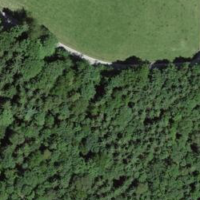
EUNIS habitat code: 41
Species observed at this site:
Euonymus europaeus